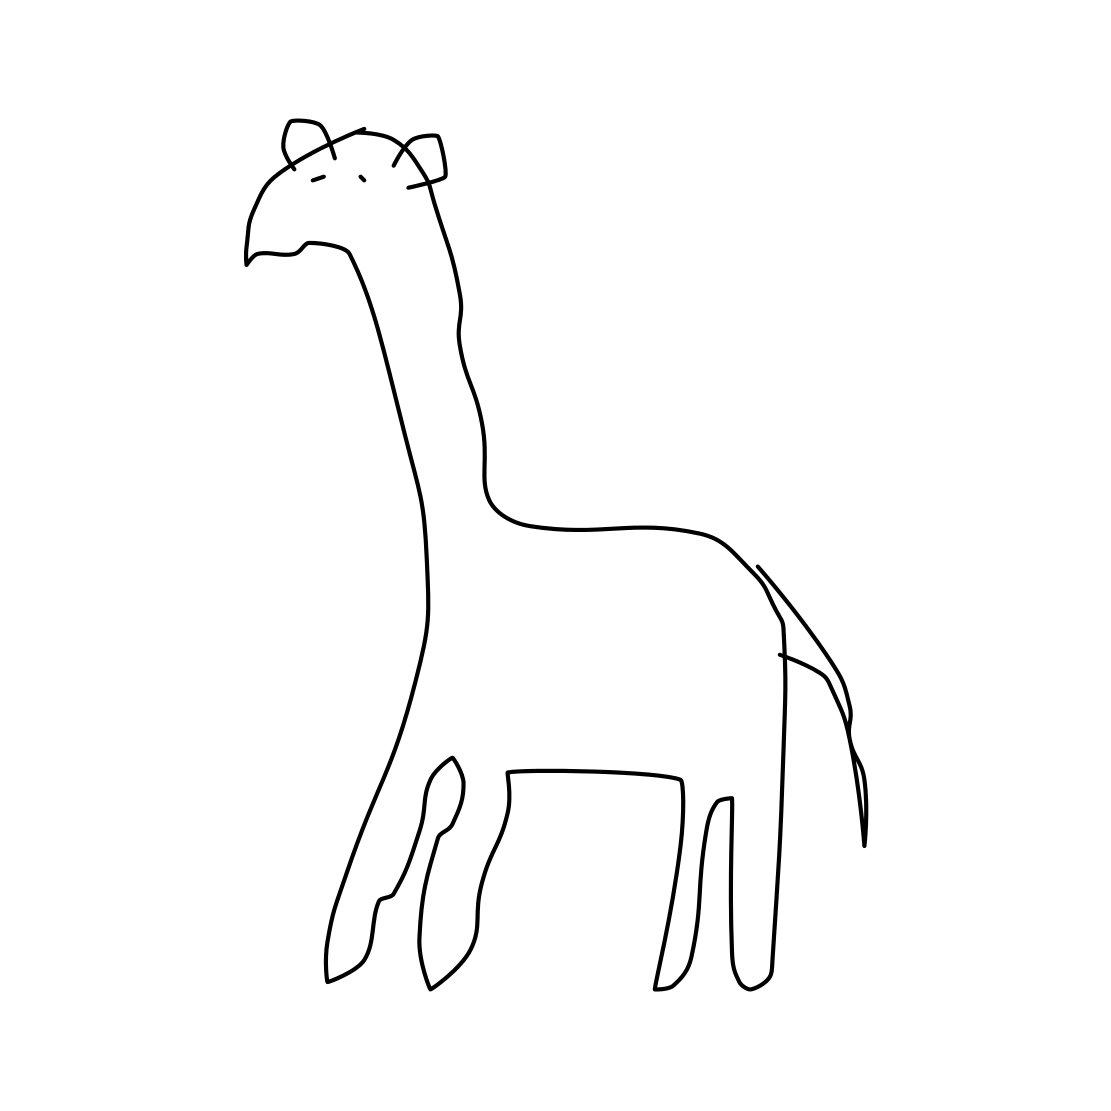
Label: giraffe